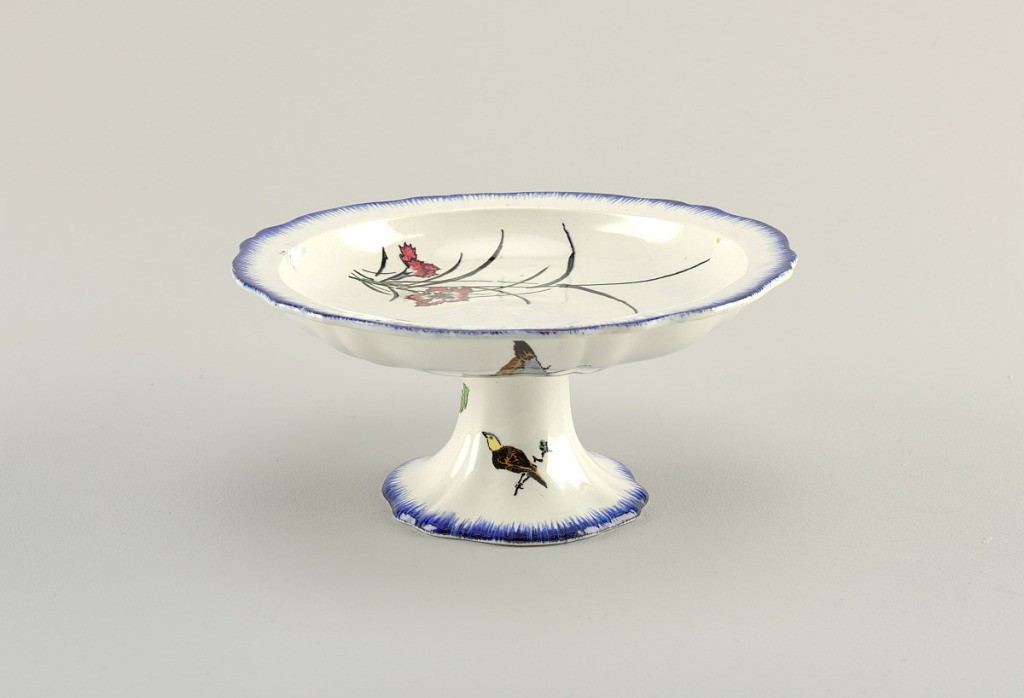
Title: Footed Dish from the Service Rousseau
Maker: Felix Bracquemond, France, 1833 – 1914
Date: ca. 1867
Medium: enameled earthenware
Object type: footed bowl
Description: Footed bowl with flower, fish, and grasshopper on white ground, bordered by blue.